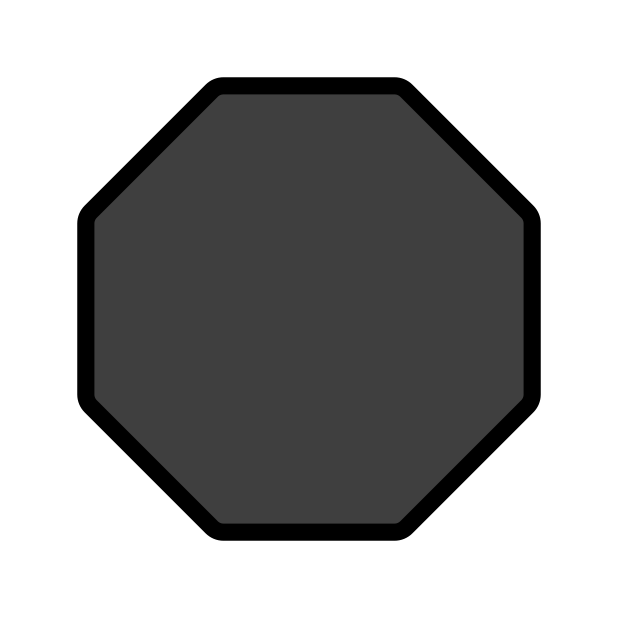
Emoji: ⯃
Name: horizontal black octagon
Unicode: 0x2bc3